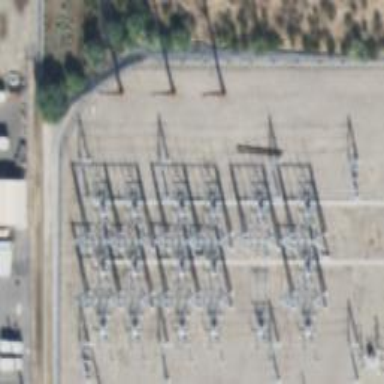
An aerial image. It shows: Switch for power supply.